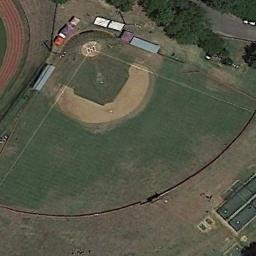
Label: baseball_diamond